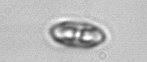
Label: pennate